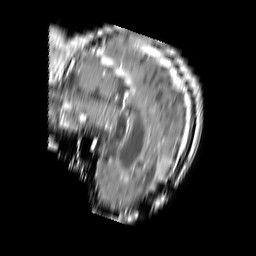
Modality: T1w
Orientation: sagittal
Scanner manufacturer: philips
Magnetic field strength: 3 T
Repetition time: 0.3107 s
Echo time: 0.002302 s